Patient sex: M
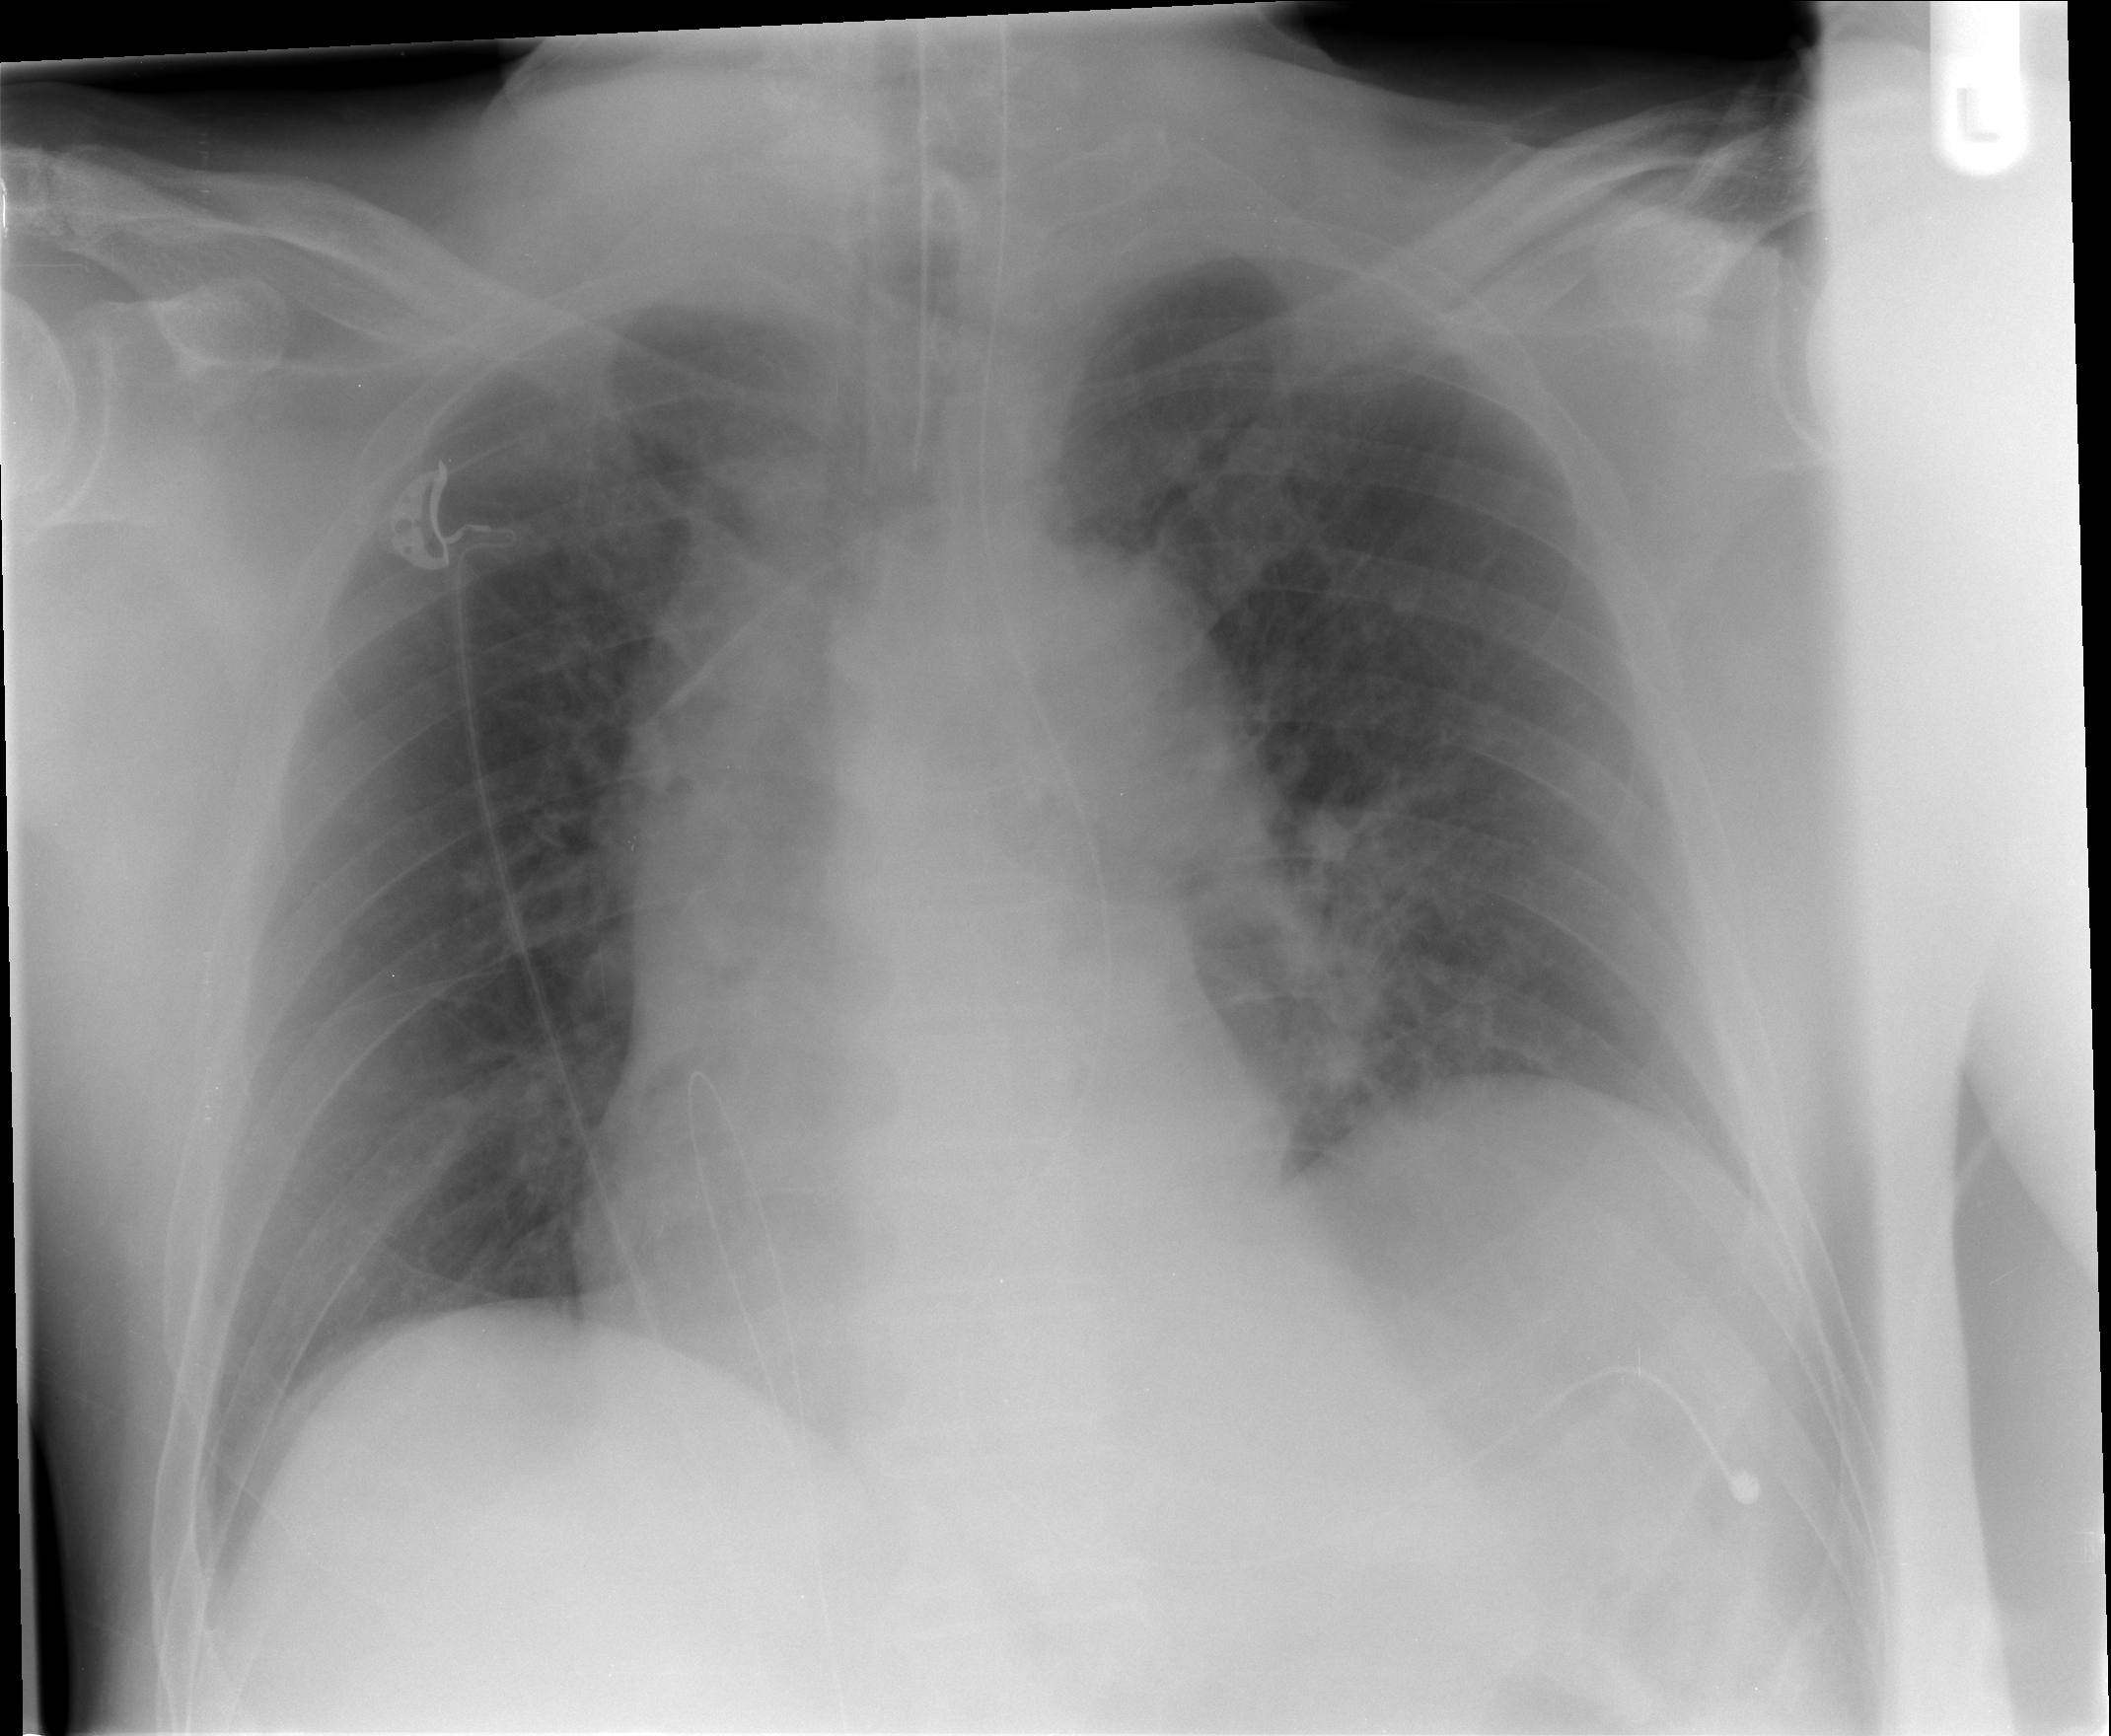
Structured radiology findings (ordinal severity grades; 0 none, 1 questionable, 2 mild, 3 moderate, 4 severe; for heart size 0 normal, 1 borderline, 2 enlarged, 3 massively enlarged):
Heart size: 0
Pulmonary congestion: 3
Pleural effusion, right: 0
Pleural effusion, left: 0
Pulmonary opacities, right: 2
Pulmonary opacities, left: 2
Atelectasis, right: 0
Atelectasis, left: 0